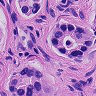
Metastatic tissue present: yes